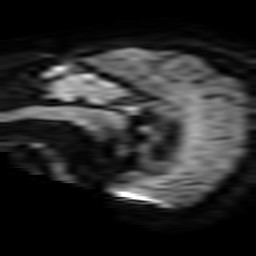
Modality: TRACE
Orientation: sagittal
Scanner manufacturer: philips
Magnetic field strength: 3 T
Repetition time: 4.011 s
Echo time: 0.06104 s